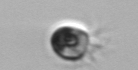
Label: Balanion